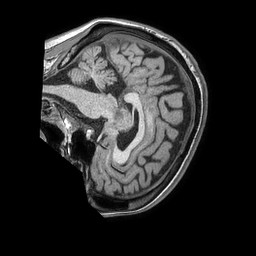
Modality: T1w
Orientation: sagittal
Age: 40
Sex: female
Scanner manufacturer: philips
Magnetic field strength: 1.5 T
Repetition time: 0.00755 s
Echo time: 0.003429 s